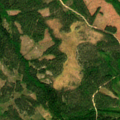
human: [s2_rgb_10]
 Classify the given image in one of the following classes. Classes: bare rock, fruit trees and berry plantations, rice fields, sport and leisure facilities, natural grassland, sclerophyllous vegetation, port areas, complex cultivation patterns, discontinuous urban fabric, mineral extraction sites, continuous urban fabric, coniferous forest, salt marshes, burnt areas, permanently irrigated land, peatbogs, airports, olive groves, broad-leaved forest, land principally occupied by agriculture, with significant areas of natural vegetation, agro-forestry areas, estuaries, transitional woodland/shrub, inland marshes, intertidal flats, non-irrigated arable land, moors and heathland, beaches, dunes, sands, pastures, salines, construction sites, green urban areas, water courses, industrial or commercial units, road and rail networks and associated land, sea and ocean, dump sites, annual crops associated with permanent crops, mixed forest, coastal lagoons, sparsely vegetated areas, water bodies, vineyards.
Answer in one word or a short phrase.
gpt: coniferous forest, transitional woodland/shrub